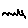
Label: zigzag